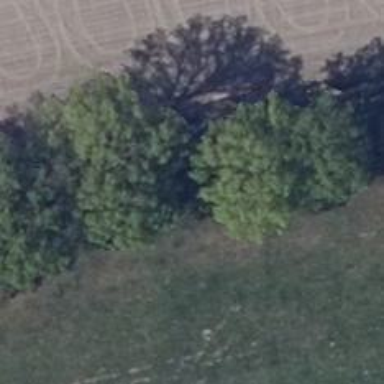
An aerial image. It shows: Row of trees in natural setting.